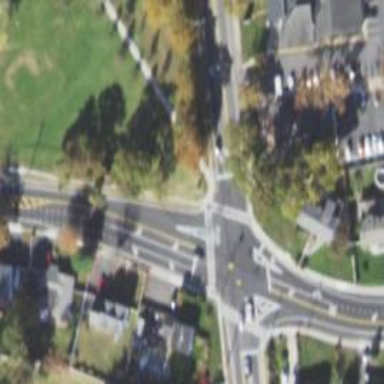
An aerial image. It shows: Marked road crossing.